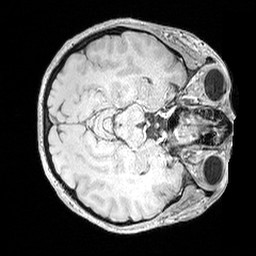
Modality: MP2RAGE
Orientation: axial
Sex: female
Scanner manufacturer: siemens
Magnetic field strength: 3 T
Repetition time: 5 s
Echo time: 0.00292 s